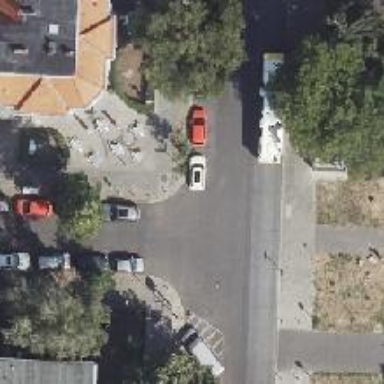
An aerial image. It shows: Unmarked crossing on asphalt footway.